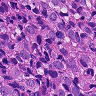
Metastatic tissue present: yes